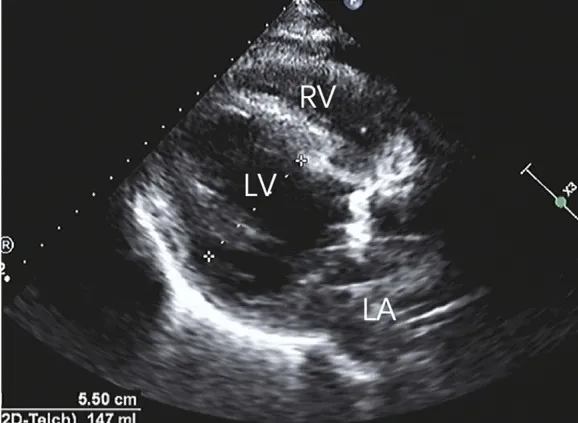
After repairing the rupture of the aortic sinus, the myocardial dissection resolved, and the anatomical structure returned to its normal state.
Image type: radiology (ultrasound)